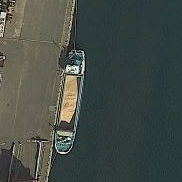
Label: civil